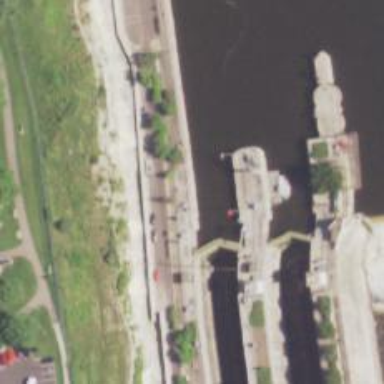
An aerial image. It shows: Lock gate along waterway.